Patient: sex M, age 67
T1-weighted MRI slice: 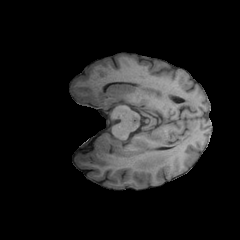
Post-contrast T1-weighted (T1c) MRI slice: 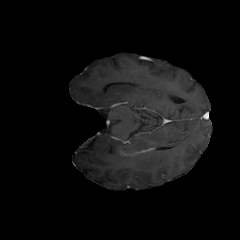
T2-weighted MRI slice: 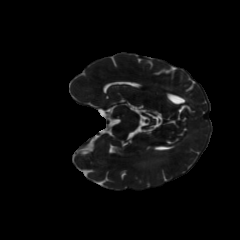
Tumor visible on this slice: no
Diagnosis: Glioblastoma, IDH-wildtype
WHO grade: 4